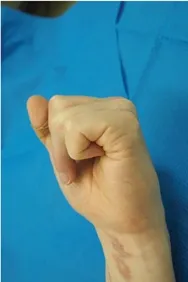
G
) At 20 months after the replantation, the patient achieved full extension of the proximal interphalangeal joint.
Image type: medical_photograph (other_medical_photograph)